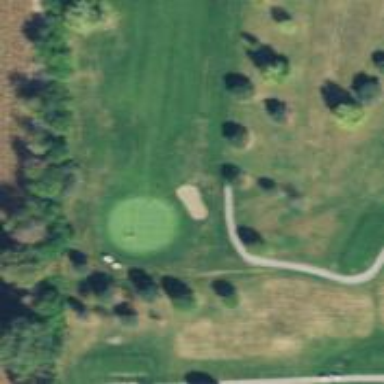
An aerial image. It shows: Golf hole.